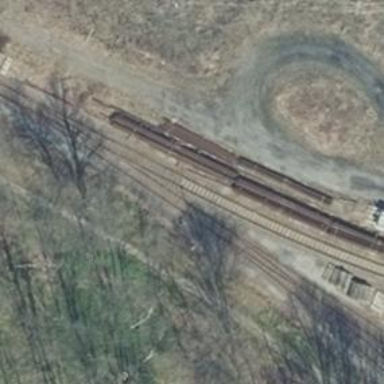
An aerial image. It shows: Railway switch.